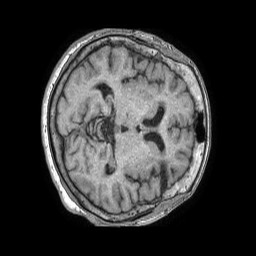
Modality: T1w
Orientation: axial
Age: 85
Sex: female
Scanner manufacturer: philips
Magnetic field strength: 1.5 T
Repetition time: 0.00777 s
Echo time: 0.003545 s